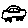
Label: car